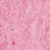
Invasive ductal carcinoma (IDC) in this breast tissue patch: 0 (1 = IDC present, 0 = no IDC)